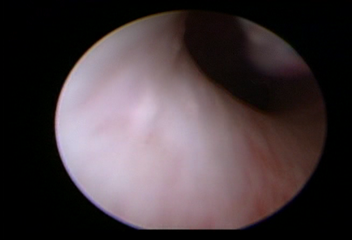
Modality: WLC
Class: Normal mucosa
Bladder cancer association: No